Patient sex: F
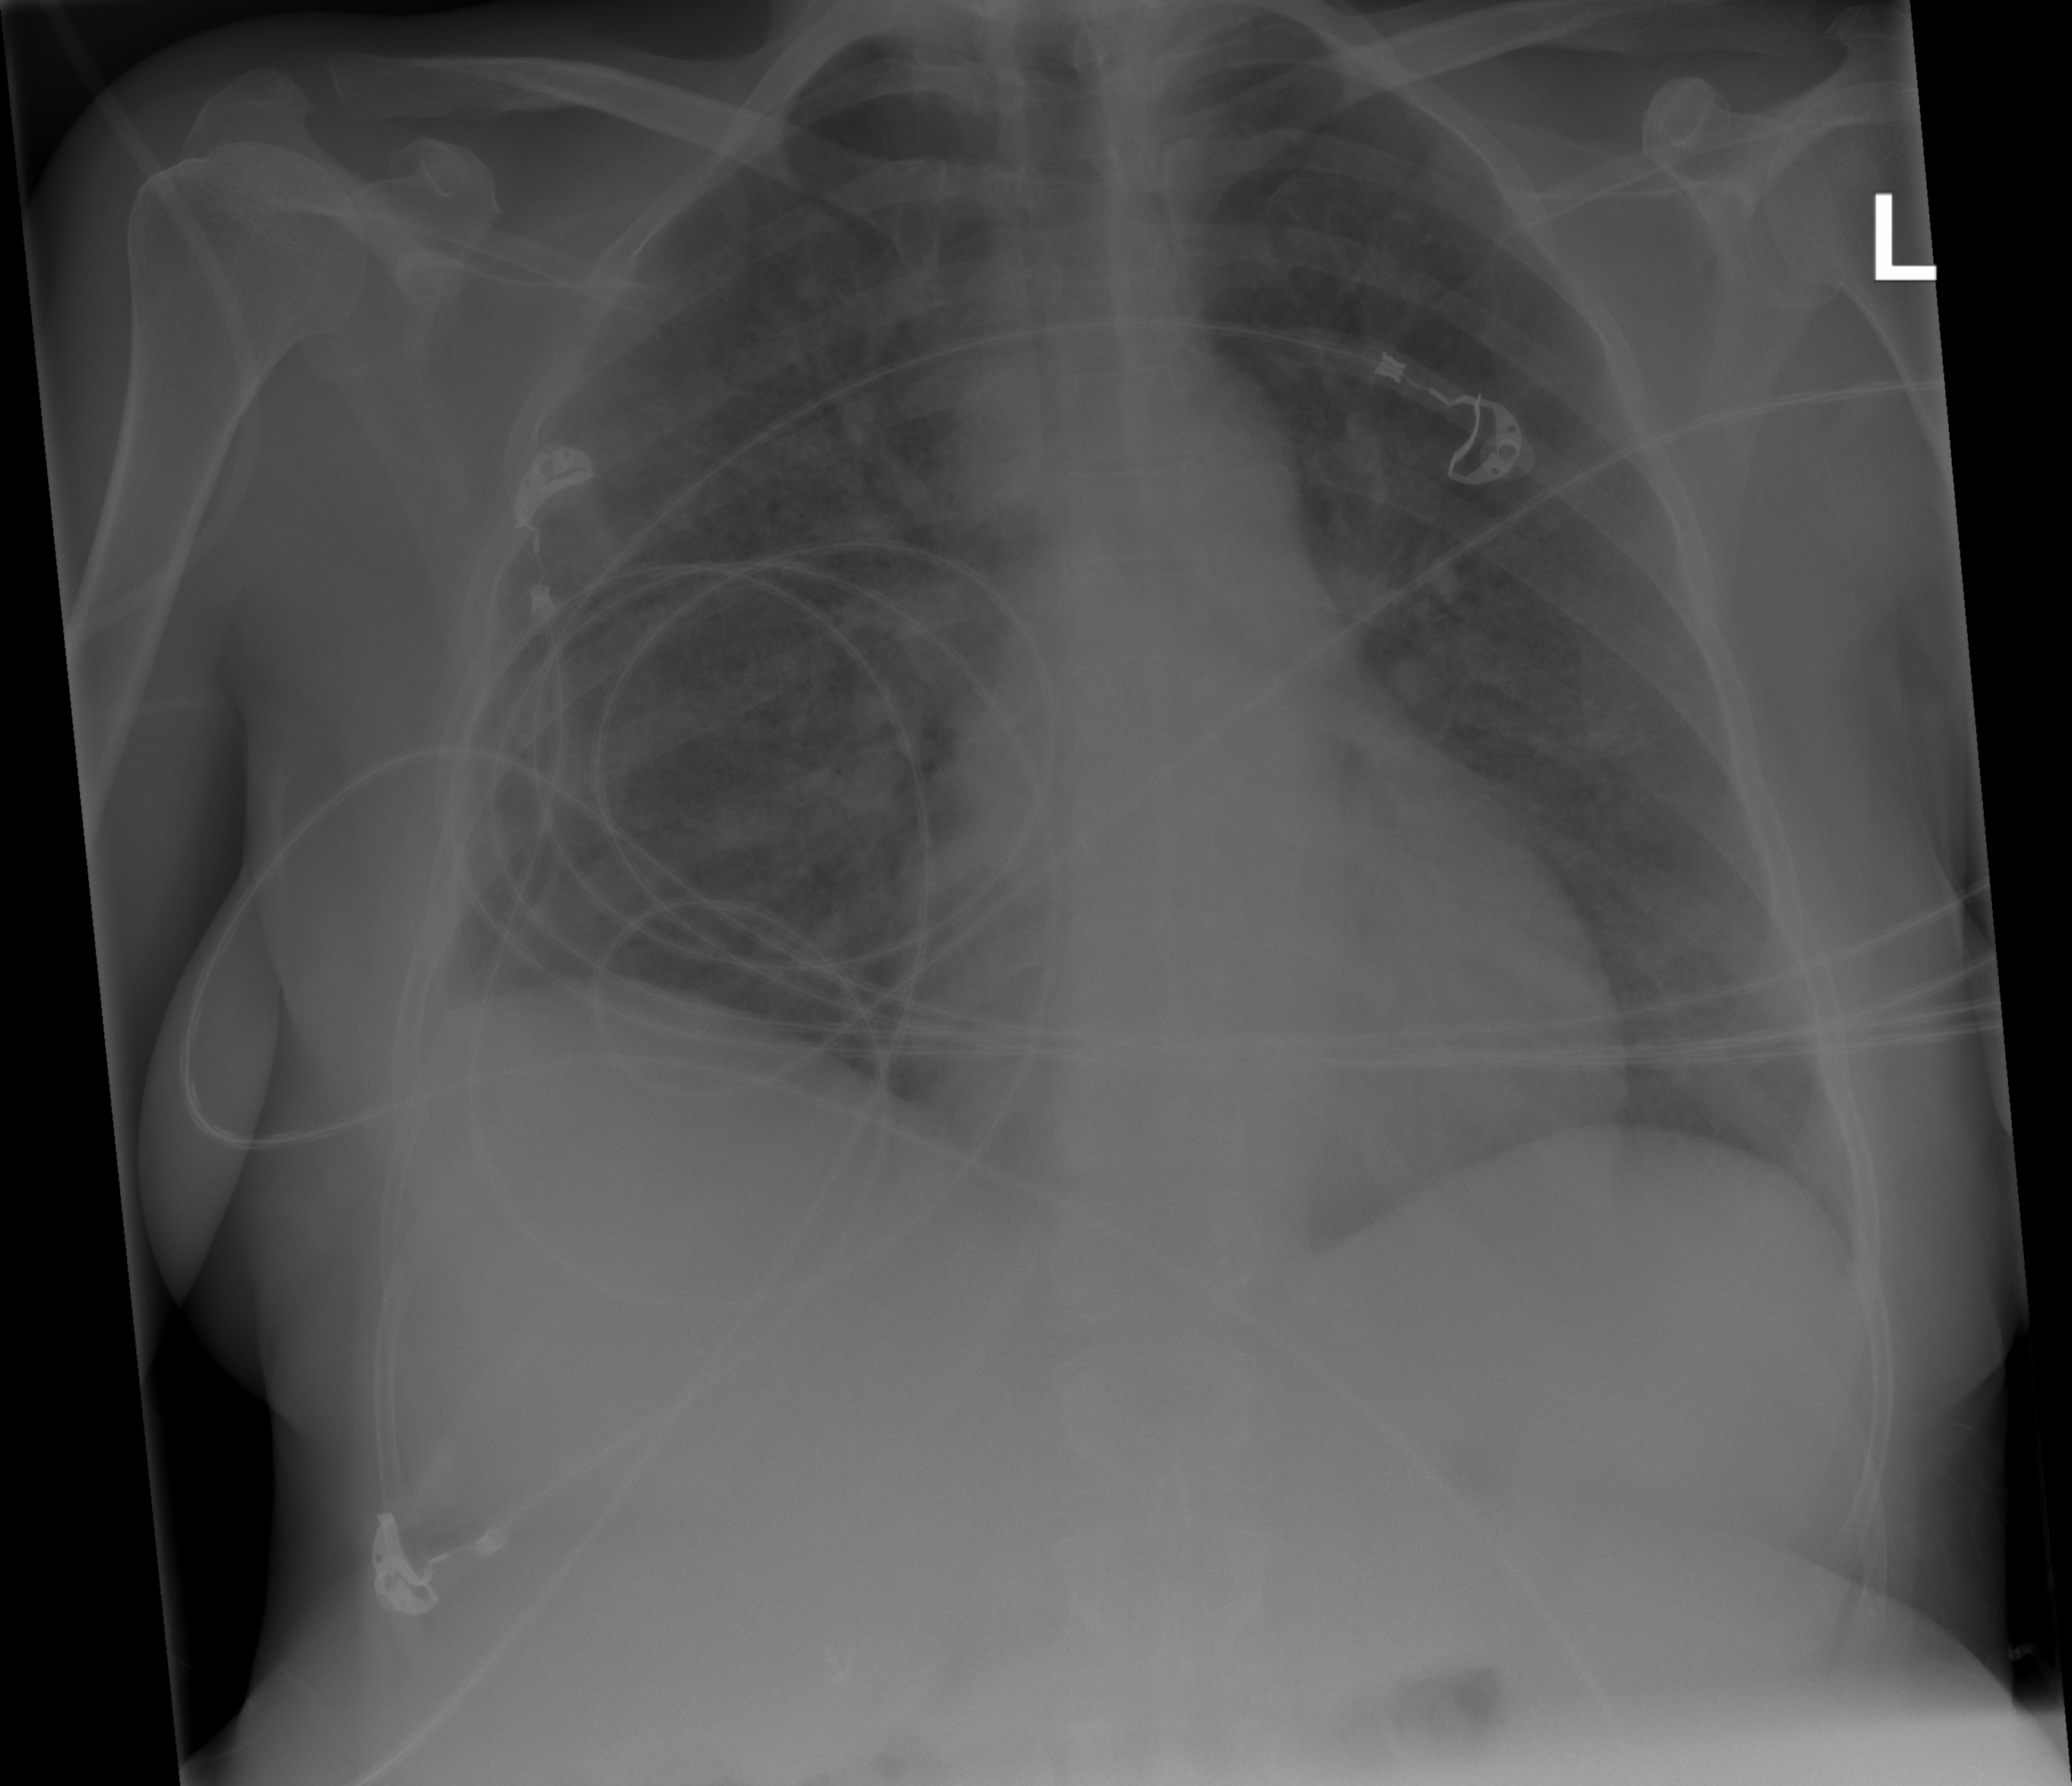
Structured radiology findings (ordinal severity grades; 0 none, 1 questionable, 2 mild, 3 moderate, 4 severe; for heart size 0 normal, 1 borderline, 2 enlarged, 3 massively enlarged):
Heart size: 0
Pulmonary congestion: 2
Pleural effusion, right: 0
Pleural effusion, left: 0
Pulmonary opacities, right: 0
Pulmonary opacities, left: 0
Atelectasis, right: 0
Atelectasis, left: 0